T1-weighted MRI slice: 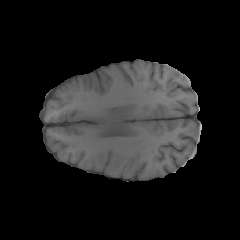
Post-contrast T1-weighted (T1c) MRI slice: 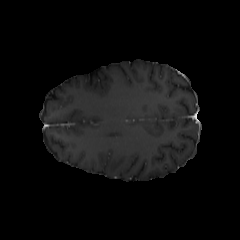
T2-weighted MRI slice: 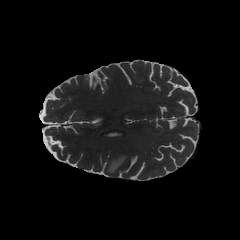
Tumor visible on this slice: yes